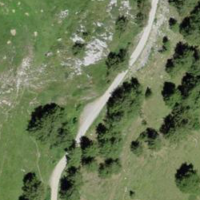
EUNIS habitat code: 23
Species observed at this site:
Sedum album
Gentianella campestris